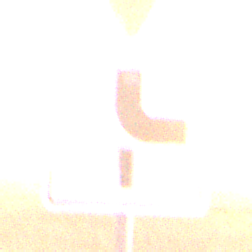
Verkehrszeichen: VerlaufVorfahrtsstrasse10
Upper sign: VorfahrtGewaehren
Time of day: SunriseSunset
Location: Outdoor (Nature)
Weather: PartlyCloudy
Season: NotSpecified
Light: Natural